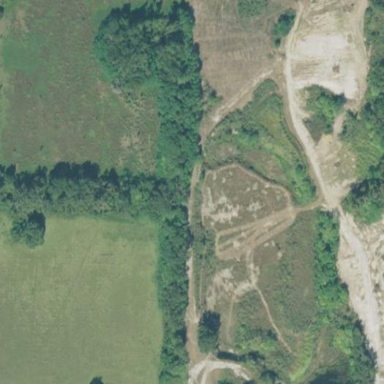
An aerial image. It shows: Quarry area.